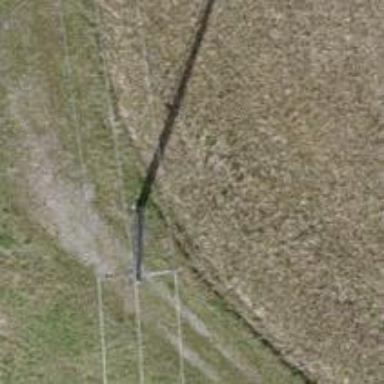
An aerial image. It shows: Concrete power pole.